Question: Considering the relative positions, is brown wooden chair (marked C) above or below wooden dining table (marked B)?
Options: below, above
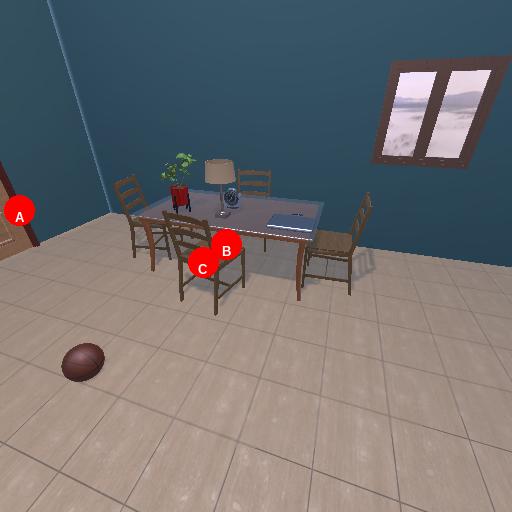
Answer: below